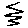
Label: zigzag